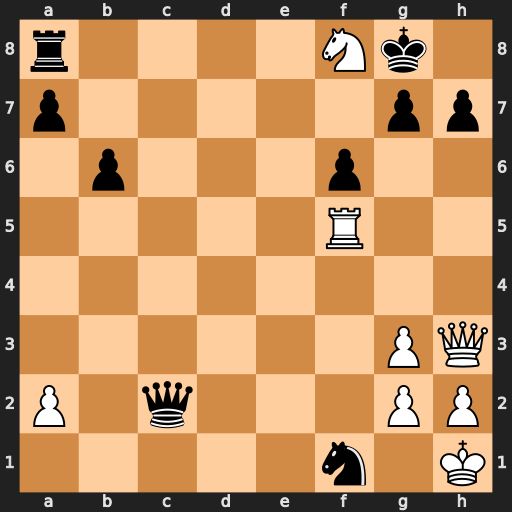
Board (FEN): r4Nk1/p5pp/1p3p2/5R2/8/6PQ/P1q3PP/5n1K
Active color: w
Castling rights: -
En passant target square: -
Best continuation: Qxh7+ Kxf8 Rxf6+ gxf6 Qxc2